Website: bh-photo
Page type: delivery-shipping
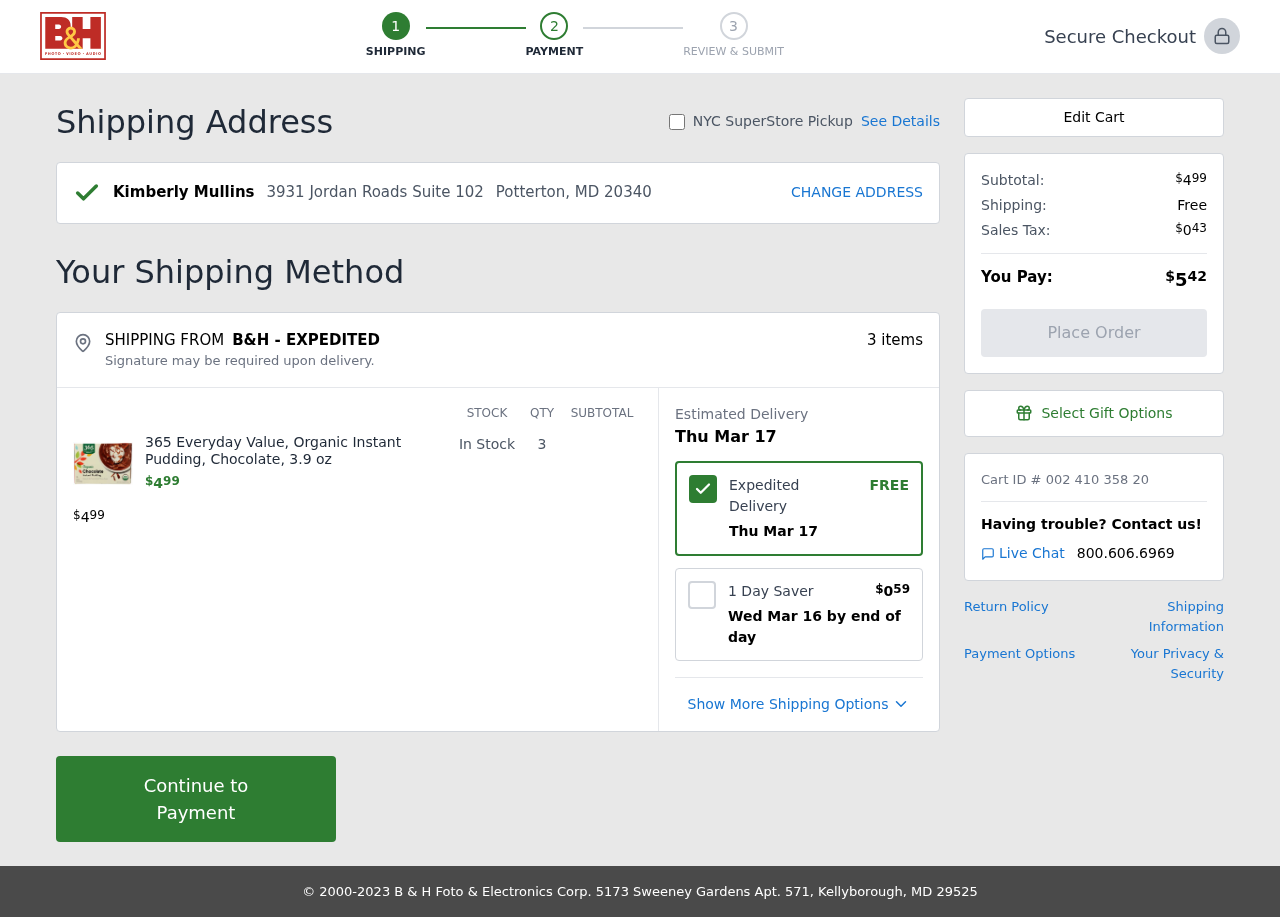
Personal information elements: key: PII_CITY_STATE_ZIP
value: Potterton, MD 20340
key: PII_FULLNAME
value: Kimberly Mullins
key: PII_STREET
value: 3931 Jordan Roads Suite 102
Product elements: key: PRODUCT1_NAME
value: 365 Everyday Value, Organic Instant Pudding, Chocolate, 3.9 oz
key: PRODUCT1_PRICE
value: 4.99
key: PRODUCT1_QUANTITY
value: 3
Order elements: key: ORDER_NUM_ITEMS
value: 3 items
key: ORDER_SUBTOTAL
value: $499
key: ORDER_DELIVERY_DATE
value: Thu Mar 17
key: ORDER_SHIPPING_COST_ALT
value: $059
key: ORDER_SHIPPING_DATE
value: Wed Mar 16 by end of day
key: ORDER_SHIPPING_COST
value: Free
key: ORDER_TAX
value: $043
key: ORDER_TOTAL
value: $542
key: ORDER_ID
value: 002 410 358 20